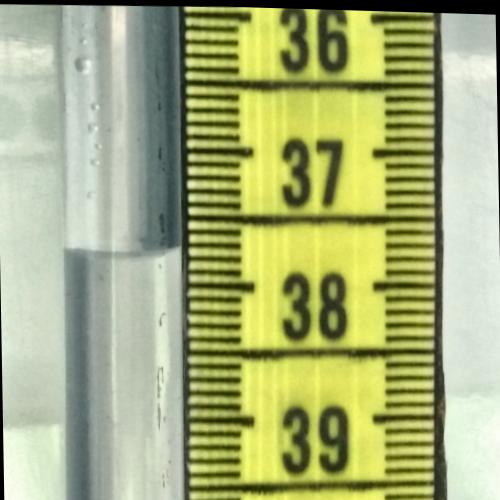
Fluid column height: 37.7 cm